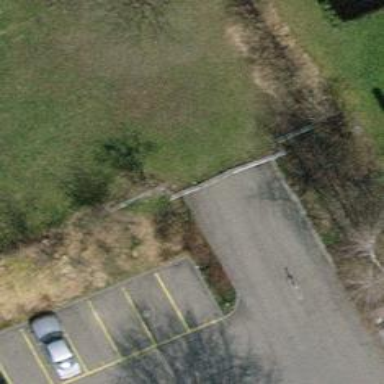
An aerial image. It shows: Parking entrance.